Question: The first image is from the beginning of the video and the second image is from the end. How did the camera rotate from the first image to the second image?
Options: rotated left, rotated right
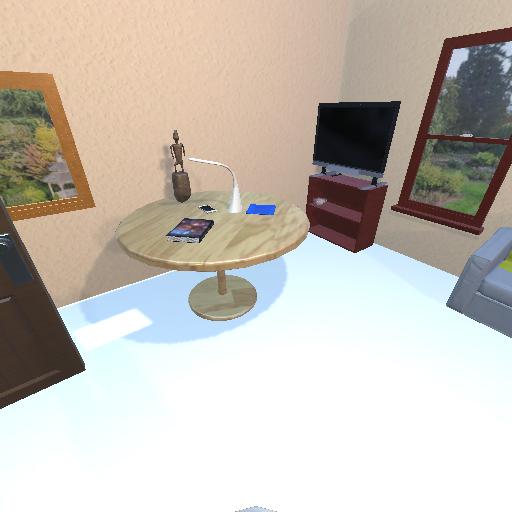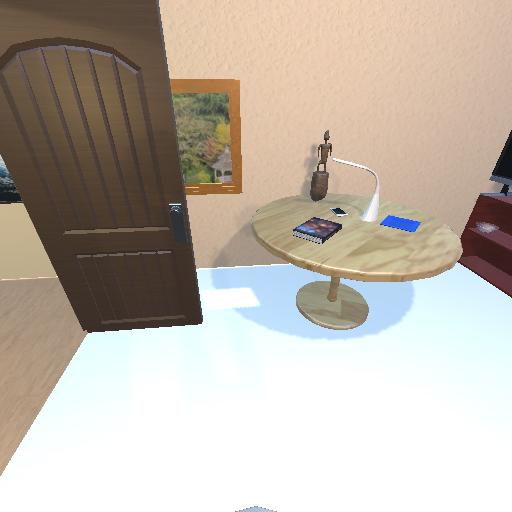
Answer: rotated left